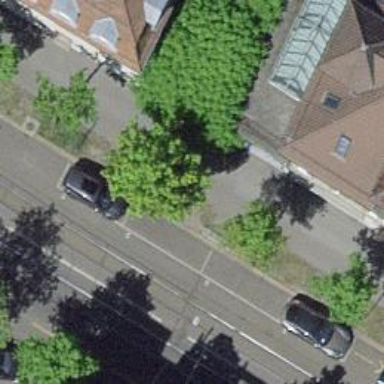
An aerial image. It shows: Avenue lined with deciduous broadleaved trees.